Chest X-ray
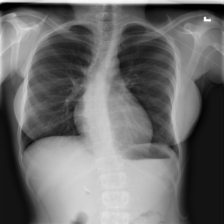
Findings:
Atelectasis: negative
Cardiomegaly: negative
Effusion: negative
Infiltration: negative
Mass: negative
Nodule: negative
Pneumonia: negative
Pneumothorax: negative
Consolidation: negative
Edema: negative
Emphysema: negative
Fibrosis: negative
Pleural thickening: negative
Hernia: negative